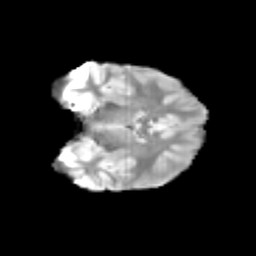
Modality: T2w
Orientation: coronal
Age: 10
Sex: male
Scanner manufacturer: siemens
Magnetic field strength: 3 T
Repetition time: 3.8 s
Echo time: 0.07 s